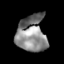
Tissue: skin
Cell type: Epithelial cells
Senescence score: 0.2331
Nuclear area (px): 1043
Mean DAPI intensity: 134.056